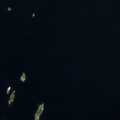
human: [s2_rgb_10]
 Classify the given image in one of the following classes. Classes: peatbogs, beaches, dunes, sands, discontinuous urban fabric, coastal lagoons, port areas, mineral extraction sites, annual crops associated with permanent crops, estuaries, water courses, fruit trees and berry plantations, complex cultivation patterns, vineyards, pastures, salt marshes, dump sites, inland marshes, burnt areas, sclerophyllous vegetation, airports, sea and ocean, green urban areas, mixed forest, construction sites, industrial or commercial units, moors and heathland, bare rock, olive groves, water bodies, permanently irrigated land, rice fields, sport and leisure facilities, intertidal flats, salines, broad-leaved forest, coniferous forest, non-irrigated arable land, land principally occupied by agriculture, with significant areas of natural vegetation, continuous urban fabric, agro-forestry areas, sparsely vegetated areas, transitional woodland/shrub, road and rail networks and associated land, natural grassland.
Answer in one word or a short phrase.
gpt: water bodies